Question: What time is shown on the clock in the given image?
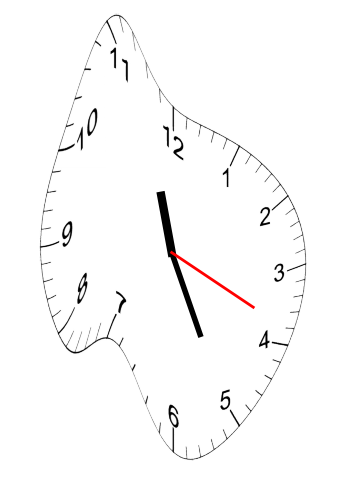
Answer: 11:25:19